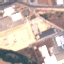
Land use / land cover: Industrial